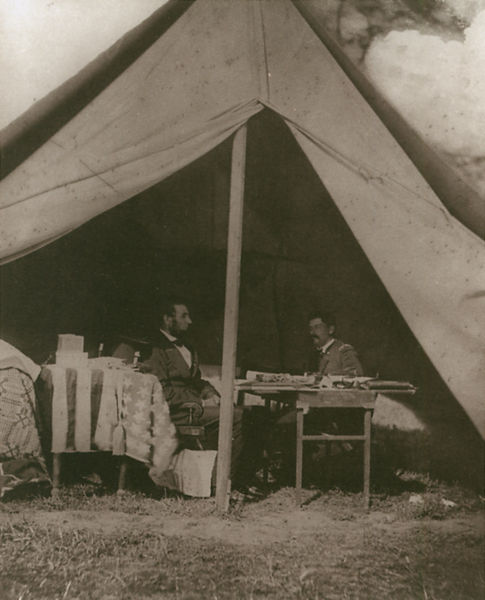
Titel: Abraham Lincoln et le général McLellan à la Bataille d’Antietam
Künstler: A. Gardner
Schlagwörter: mann, schatten, weiß, impressionismus, sand, sitzen, grau, männer, ohr, schwarz, stuhl, szene, tisch, tische, gras, weg, gespräch, herren, schleife, anzug, bart, kragen, boden, sitzend, stoff, decke, unterhaltung, zwei, fahne, flagge, mast, amerika, krieg, soldaten, glatze, streifen, fliege, weste, foto, fotografie, orient, schwarzweiss, sterne, künstler, politik, soldat, armee, general, usa, stange, entdecker, zelt, lager, lehmboden, decken, dokumentation, ausgrabung, bürgerkrieg, abraham, besprechung, camp, stars, safari, lincoln, expedition, abraham lincoln, stripes, amerikanische flagge, zisch, decek, schwarz-weiiß